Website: crate-barrel
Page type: customer-info-address
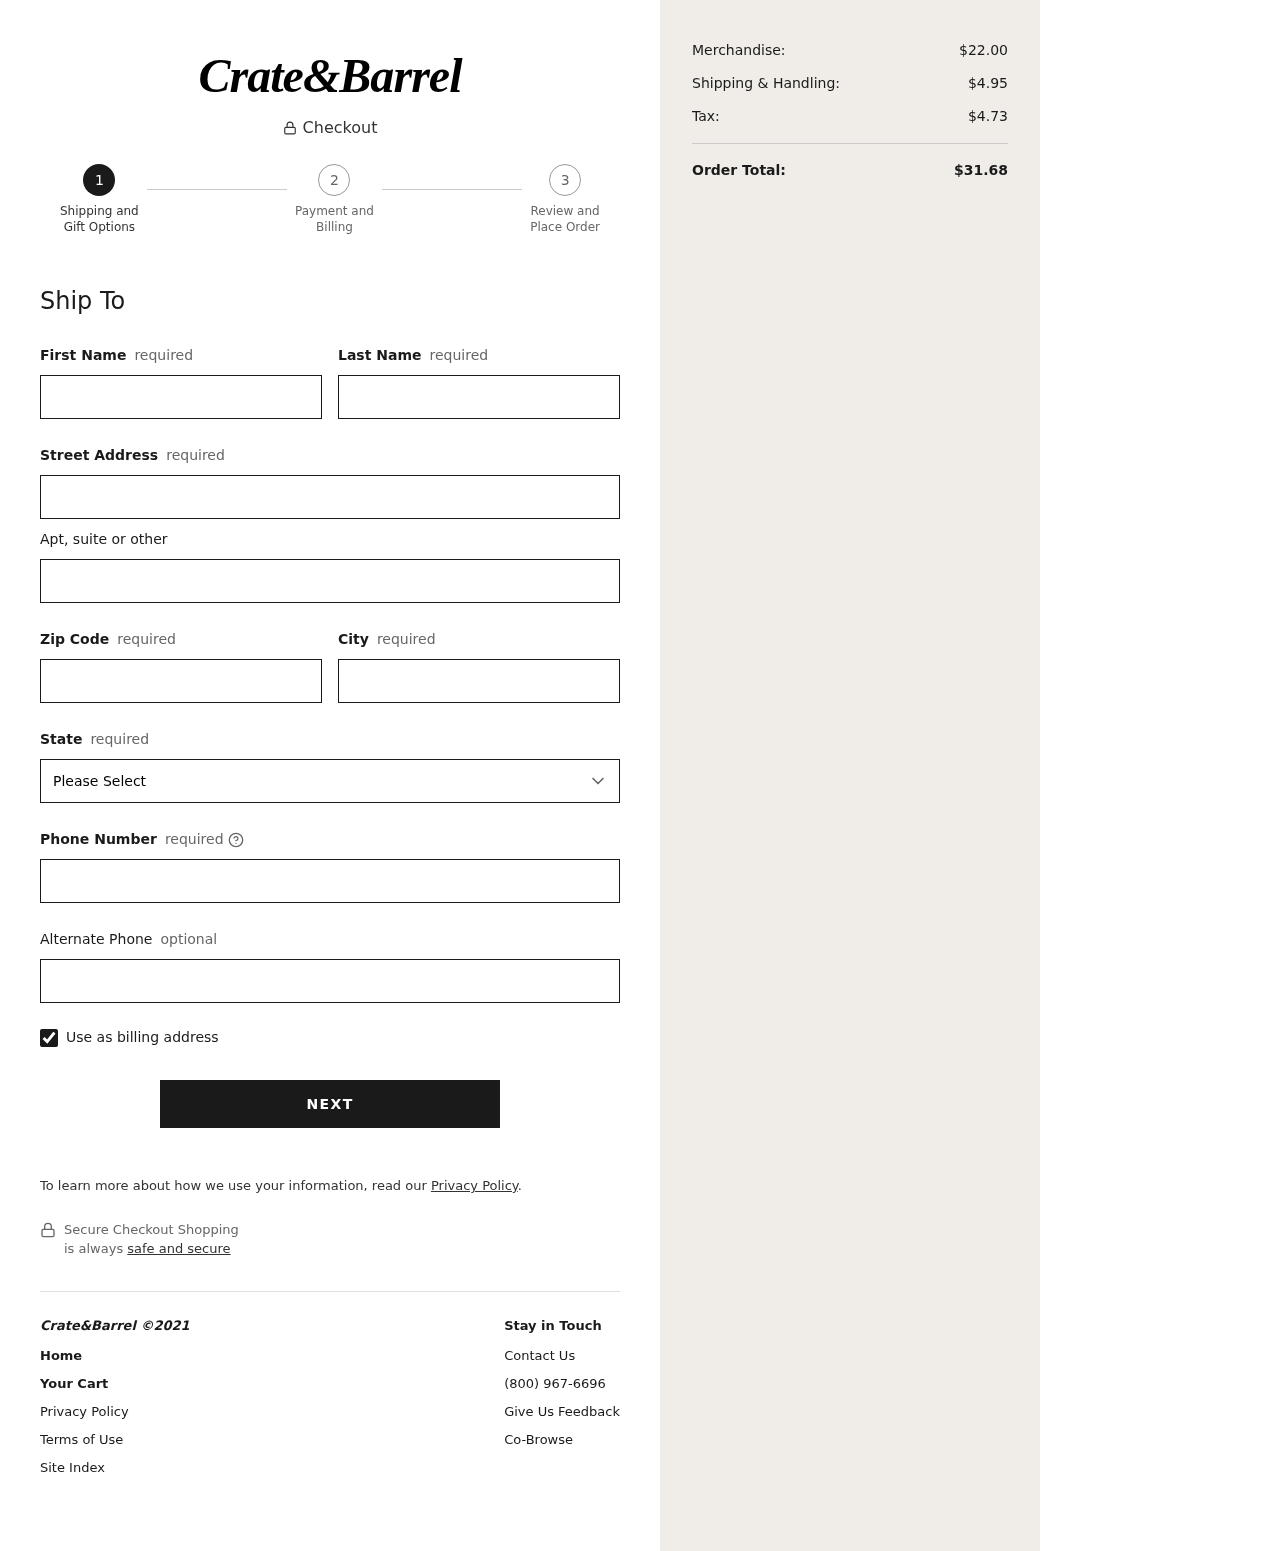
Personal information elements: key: PII_STATE
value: New Jersey
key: PII_FIRSTNAME
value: Jeffrey
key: PII_LASTNAME
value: Rowe
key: PII_STREET
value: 2265 Richard Wall Suite 400
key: PII_STREET2
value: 33580 Lisa Brook Apt. 207
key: PII_POSTCODE
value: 43312
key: PII_CITY
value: New Theresa
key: PII_PHONE
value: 5783898427
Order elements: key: ORDER_SUBTOTAL
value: $22.00
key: ORDER_SHIPPING_COST
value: $4.95
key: ORDER_TAX
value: $4.73
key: ORDER_TOTAL
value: $31.68